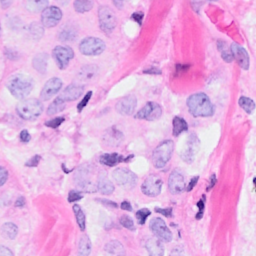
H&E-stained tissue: Breast